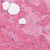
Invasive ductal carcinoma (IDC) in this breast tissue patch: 0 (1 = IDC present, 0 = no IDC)